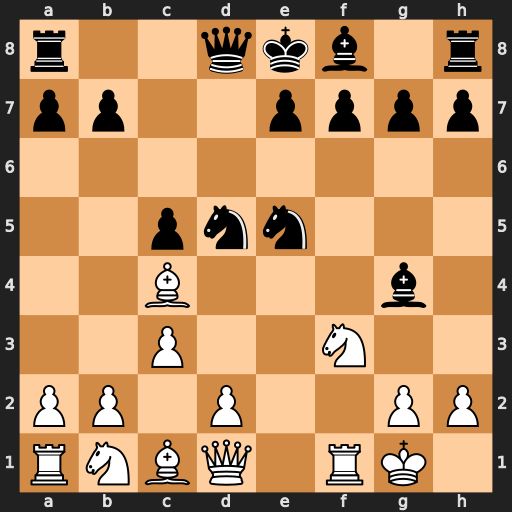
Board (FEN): r2qkb1r/pp2pppp/8/2pnn3/2B3b1/2P2N2/PP1P2PP/RNBQ1RK1
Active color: w
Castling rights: kq
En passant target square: -
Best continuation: Nxe5 Bxd1 Bb5+